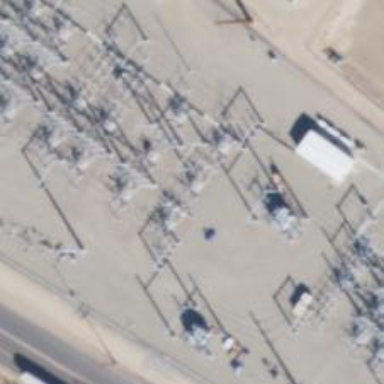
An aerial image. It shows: Switch for power supply.